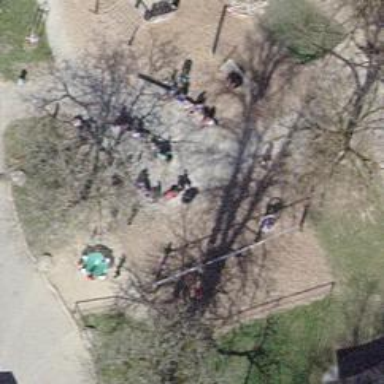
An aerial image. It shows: Bench.